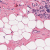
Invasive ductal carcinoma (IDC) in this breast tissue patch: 0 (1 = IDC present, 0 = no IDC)